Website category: sports
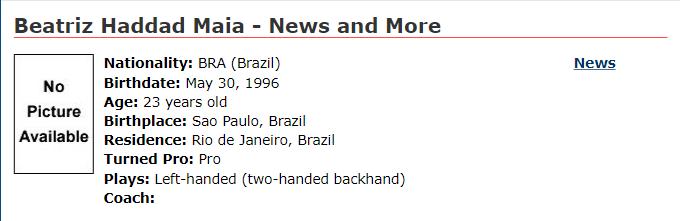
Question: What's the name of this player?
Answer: Beatriz Haddad Maia

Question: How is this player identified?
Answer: Beatriz Haddad Maia

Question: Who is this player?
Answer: Beatriz Haddad Maia

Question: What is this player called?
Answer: Beatriz Haddad Maia

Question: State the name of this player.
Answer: Beatriz Haddad Maia

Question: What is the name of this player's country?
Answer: BRA

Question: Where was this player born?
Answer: BRA

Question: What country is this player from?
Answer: BRA

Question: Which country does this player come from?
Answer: BRA

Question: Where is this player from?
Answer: BRA

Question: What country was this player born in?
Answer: BRA

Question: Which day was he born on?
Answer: May 30, 1996

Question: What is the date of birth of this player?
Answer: May 30, 1996

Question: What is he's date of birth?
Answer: May 30, 1996

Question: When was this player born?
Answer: May 30, 1996

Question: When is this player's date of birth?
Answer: May 30, 1996

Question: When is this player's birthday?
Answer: May 30, 1996

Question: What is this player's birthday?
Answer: May 30, 1996

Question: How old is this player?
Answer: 23 years old

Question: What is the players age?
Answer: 23 years old

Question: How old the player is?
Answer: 23 years old

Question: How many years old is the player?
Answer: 23 years old

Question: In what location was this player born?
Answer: Sao Paulo, Brazil

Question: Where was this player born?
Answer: Sao Paulo, Brazil

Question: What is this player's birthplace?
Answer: Sao Paulo, Brazil

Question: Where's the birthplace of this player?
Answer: Sao Paulo, Brazil

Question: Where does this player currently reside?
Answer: Rio de Janeiro, Brazil

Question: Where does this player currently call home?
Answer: Rio de Janeiro, Brazil

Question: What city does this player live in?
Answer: Rio de Janeiro, Brazil

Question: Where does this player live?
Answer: Rio de Janeiro, Brazil

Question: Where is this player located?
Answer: Rio de Janeiro, Brazil

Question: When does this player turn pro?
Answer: Pro

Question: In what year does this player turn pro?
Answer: Pro

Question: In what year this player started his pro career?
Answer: Pro

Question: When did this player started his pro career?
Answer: Pro

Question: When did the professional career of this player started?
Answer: Pro

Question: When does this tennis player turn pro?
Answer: Pro

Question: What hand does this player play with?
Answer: Left-handed (two-handed backhand)

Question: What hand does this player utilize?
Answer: Left-handed (two-handed backhand)

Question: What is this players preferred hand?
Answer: Left-handed (two-handed backhand)

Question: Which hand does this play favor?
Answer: Left-handed (two-handed backhand)

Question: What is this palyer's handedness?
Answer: Left-handed (two-handed backhand)